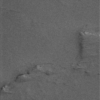
Label: not_dusty